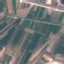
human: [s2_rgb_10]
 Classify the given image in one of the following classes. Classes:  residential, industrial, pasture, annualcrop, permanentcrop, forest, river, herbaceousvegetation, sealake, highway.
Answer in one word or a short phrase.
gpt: PermanentCrop